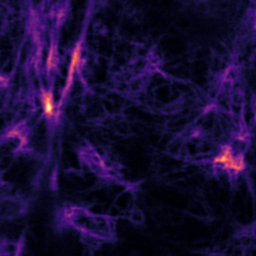
Label: Super-resolution F-actin image